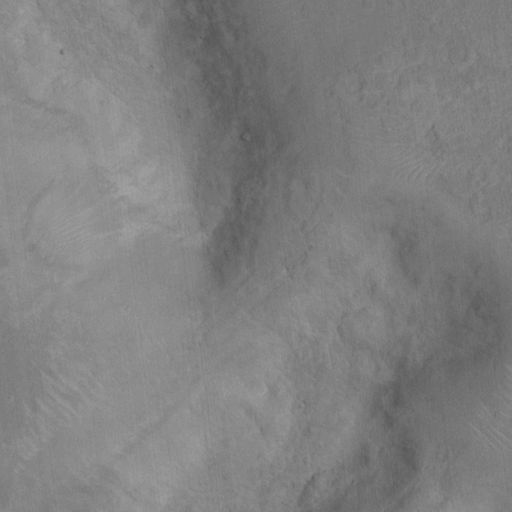
Classes present: Background, Cone